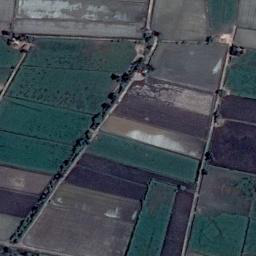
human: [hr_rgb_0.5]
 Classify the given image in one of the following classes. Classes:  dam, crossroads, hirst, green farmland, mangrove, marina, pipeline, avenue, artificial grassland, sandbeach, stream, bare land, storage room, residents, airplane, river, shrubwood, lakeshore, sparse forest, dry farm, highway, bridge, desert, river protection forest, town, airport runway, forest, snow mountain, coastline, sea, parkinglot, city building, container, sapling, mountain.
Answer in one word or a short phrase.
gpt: green farmland